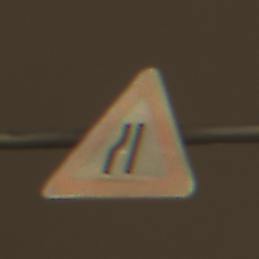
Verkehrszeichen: EinseitigVerengteFahrbahnLinks
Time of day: Night
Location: Outdoor (Urban)
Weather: Overcast
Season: NotSpecified
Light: Artificial